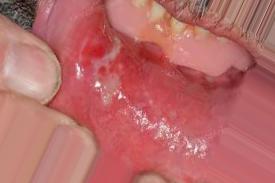
Condition: Mouth Ulcer